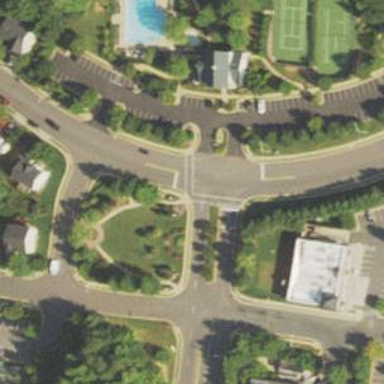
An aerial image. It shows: Marked crossing on footway.